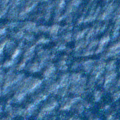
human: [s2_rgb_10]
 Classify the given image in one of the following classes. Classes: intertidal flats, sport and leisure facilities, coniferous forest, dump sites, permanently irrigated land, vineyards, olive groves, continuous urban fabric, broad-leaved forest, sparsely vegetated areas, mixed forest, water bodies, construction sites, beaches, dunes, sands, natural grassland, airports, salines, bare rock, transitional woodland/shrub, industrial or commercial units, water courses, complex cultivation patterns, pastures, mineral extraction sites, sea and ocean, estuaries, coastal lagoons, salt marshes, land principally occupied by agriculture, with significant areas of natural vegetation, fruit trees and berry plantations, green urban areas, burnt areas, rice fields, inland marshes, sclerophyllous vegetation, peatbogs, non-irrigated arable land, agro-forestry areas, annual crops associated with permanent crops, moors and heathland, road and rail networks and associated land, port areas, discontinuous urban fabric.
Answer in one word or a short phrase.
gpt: sea and ocean